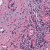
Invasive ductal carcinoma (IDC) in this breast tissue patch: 1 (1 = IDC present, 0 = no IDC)